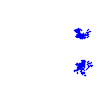
Particle: electron